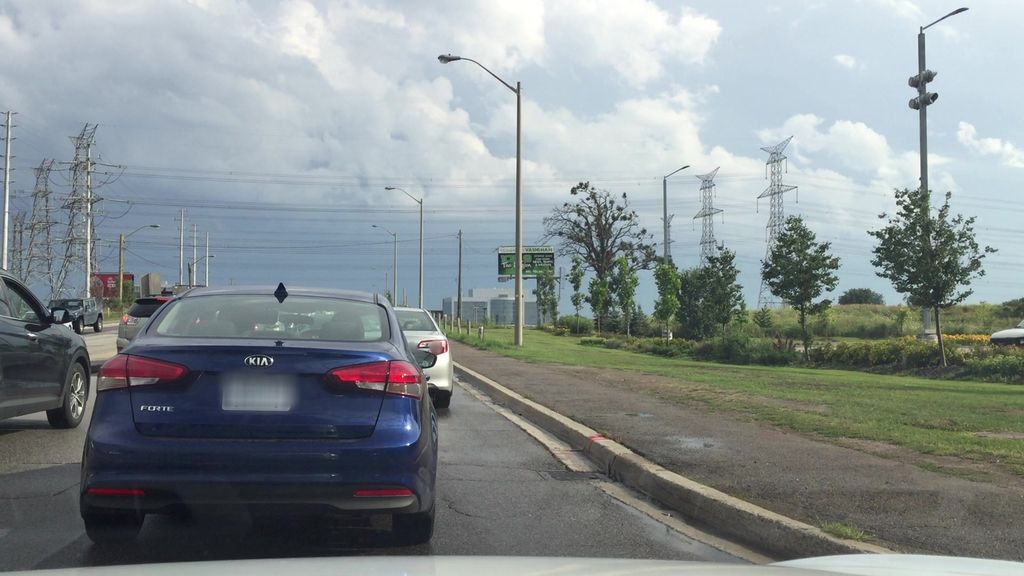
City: toronto